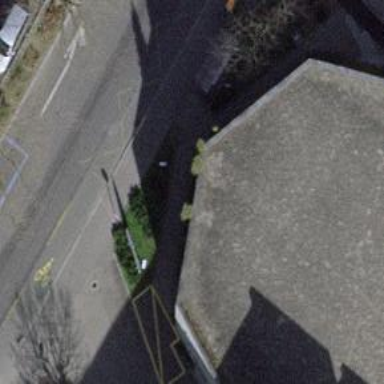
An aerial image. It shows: Post box.